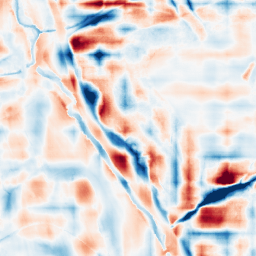
Category: wavelet
Decomposition family: wavelet_reverse_biorthogonal
Decomposition parameters: wavelet: rbio4.4
level: 5
Upsampling method: sinc_hamming
Upsampling parameters: scale: 2
kernel_size: 16
Upsampling scale: 2